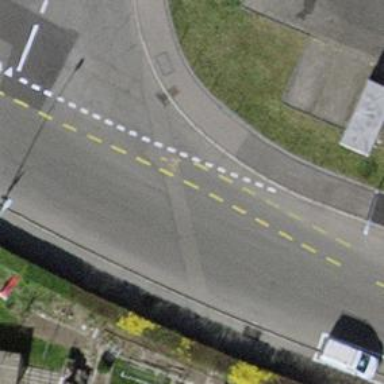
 with lanes for cyclists on the left and sidewalks on both sides."